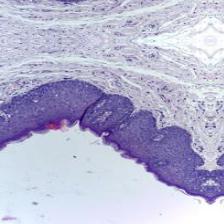
Diagnosis: Normal